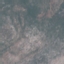
Land use / land cover class: HerbaceousVegetation